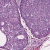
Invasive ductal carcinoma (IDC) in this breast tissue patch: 0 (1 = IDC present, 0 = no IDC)